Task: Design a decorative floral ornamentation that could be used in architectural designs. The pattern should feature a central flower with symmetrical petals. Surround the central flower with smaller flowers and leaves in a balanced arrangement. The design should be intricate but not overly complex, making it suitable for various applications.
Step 946:
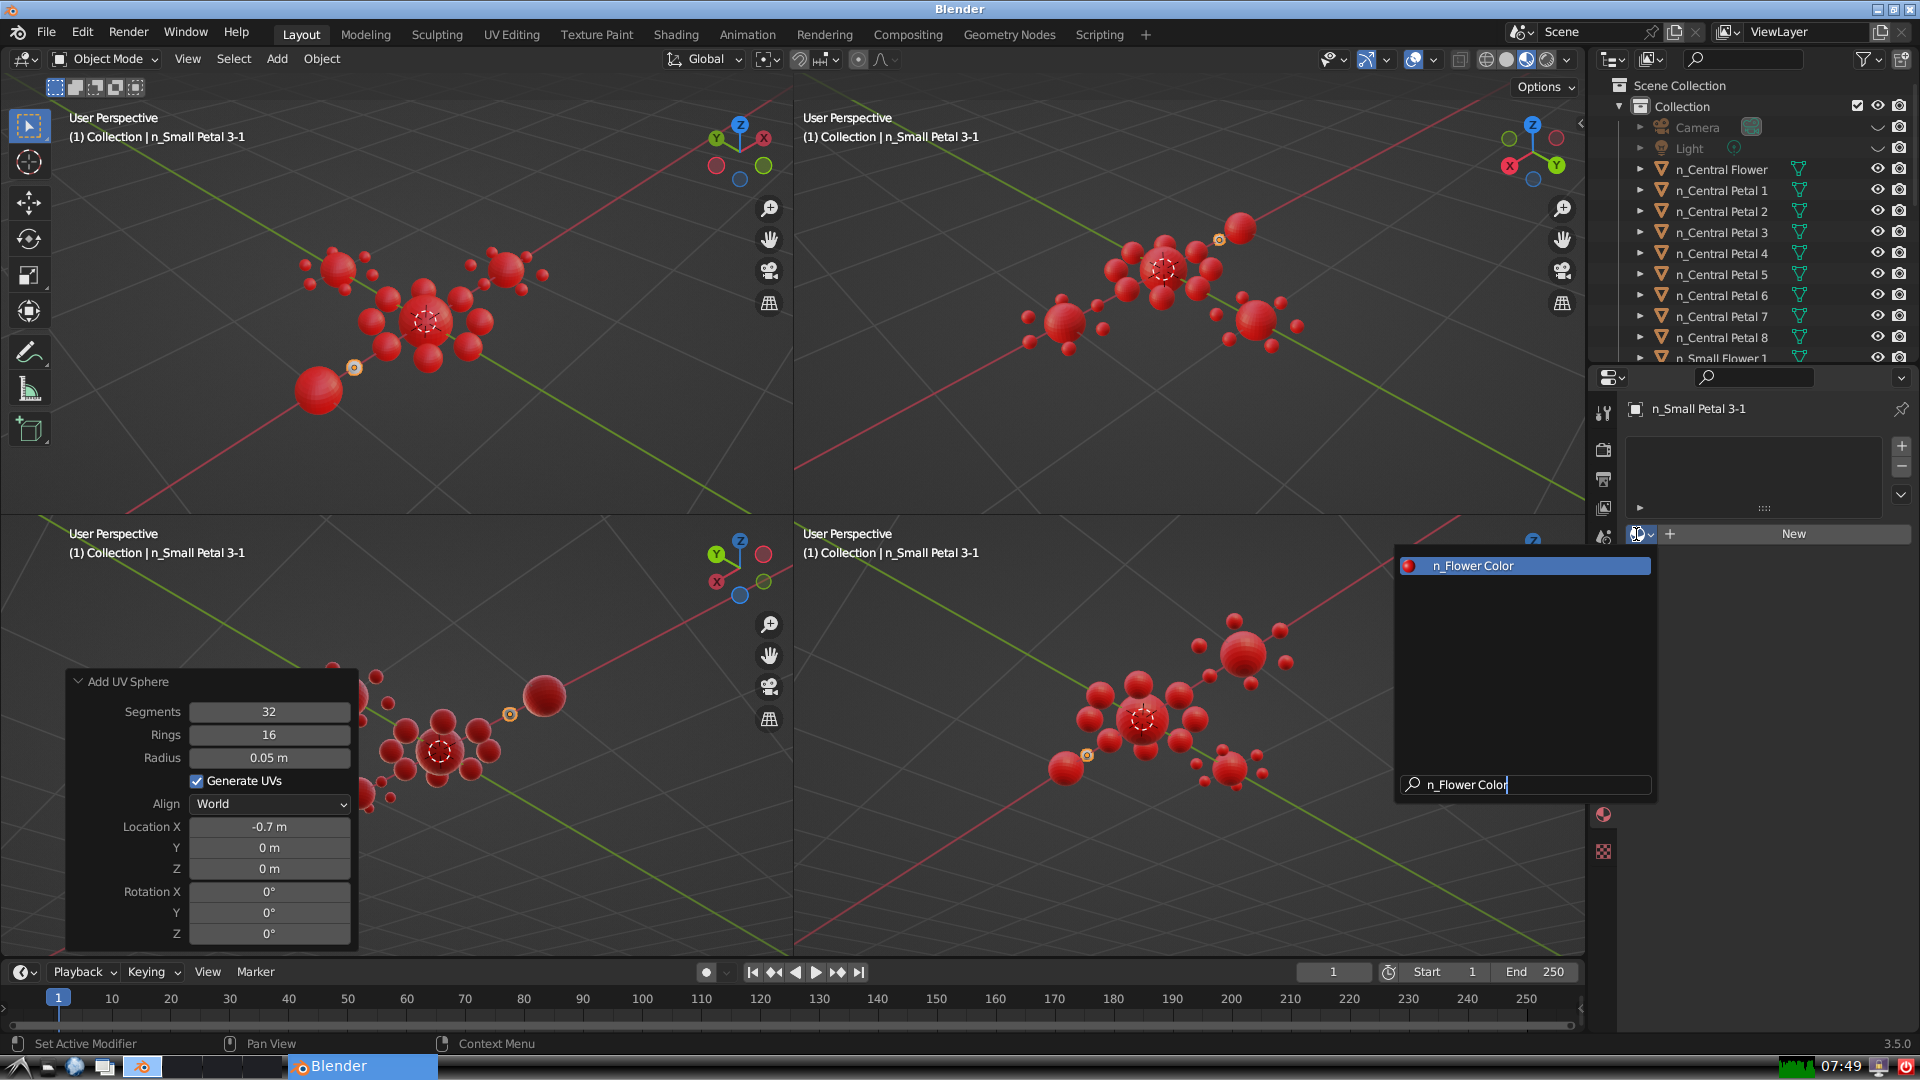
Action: {"key_press": ['Return']}